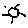
Label: sun